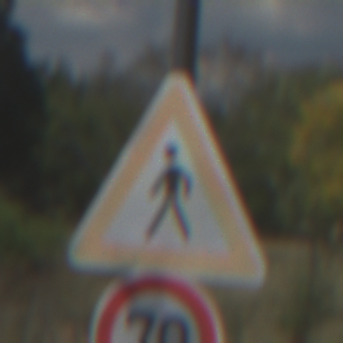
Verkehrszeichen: FussgaengerRechts
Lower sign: Geschwindigkeit70
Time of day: Midday
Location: Outdoor (Nature)
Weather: PartlyCloudy
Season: Autumn
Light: Natural